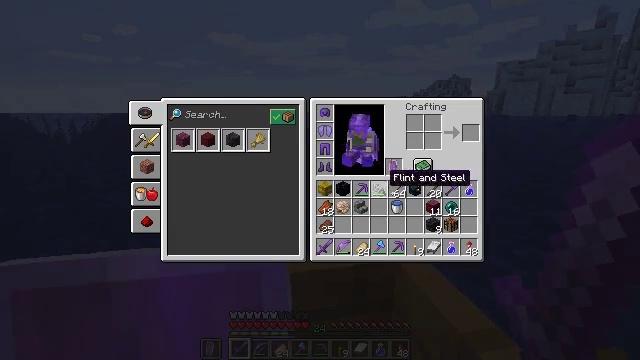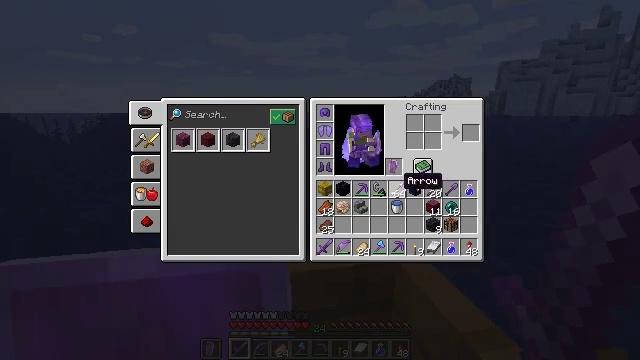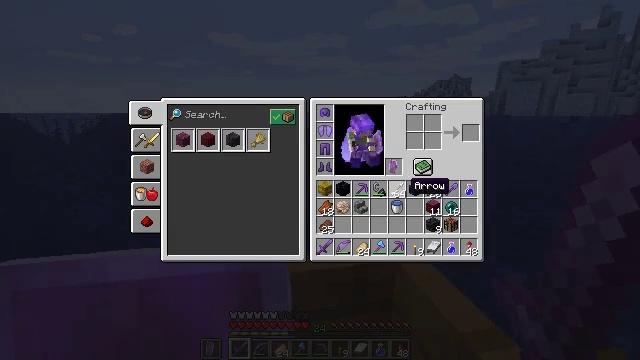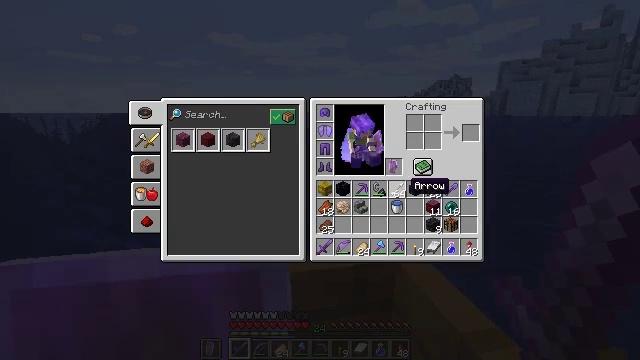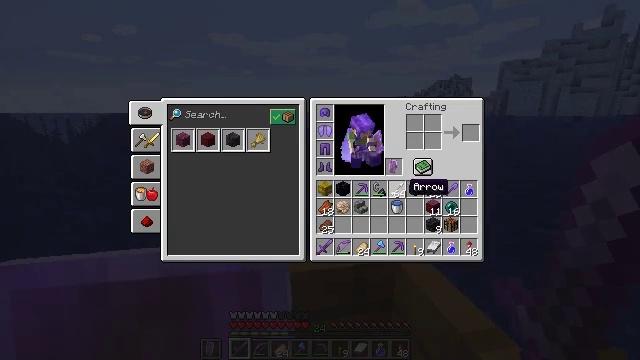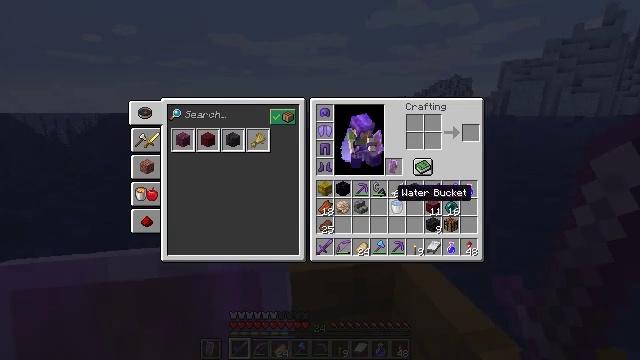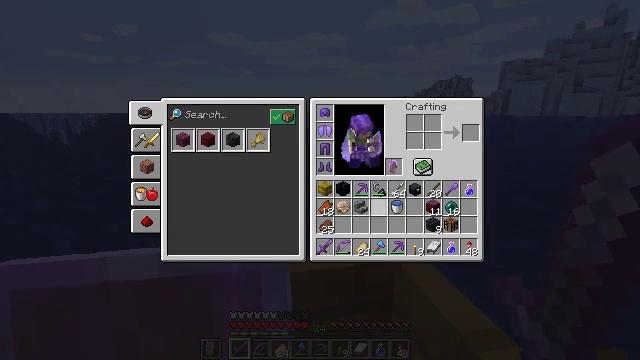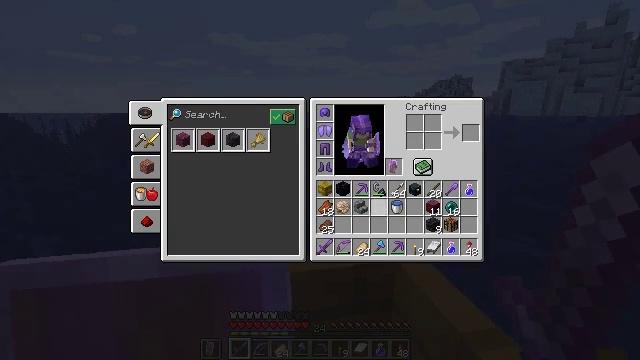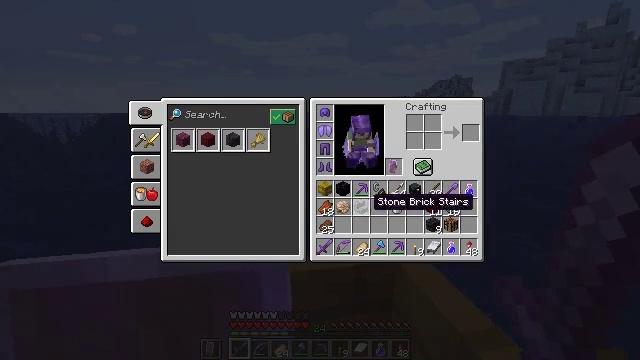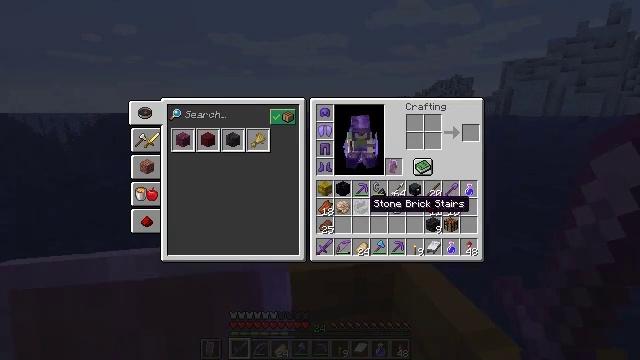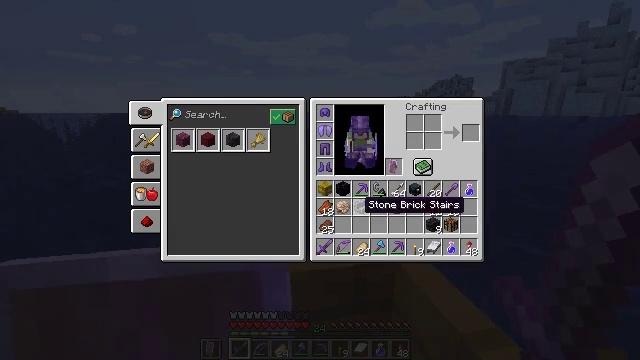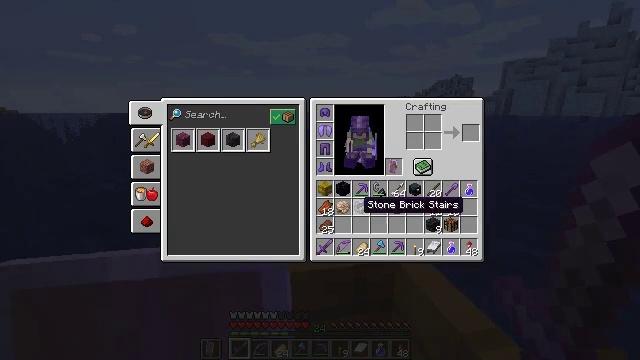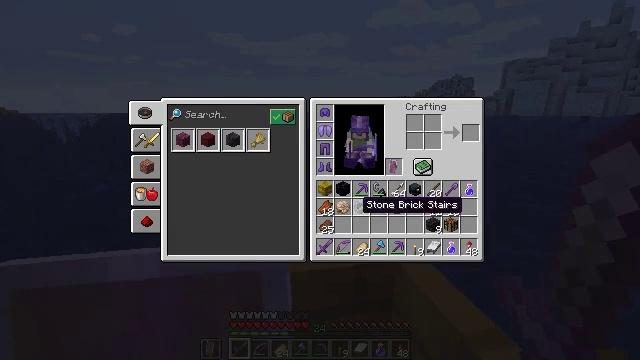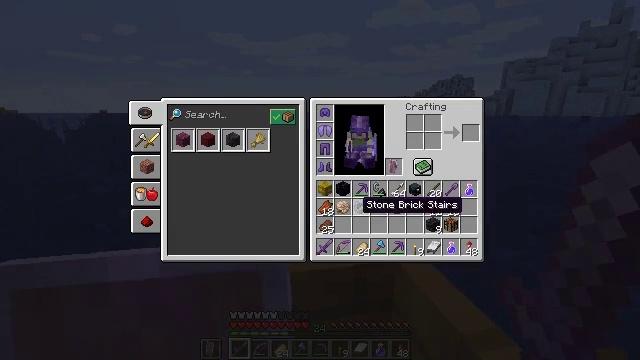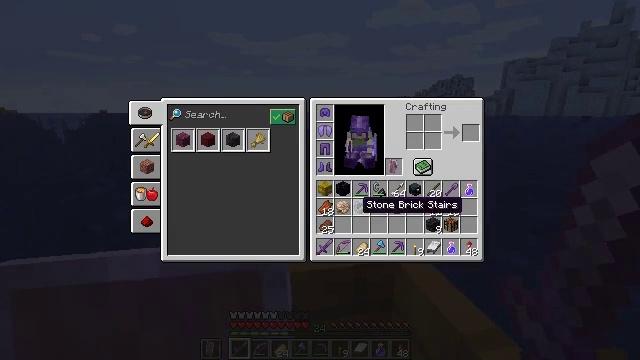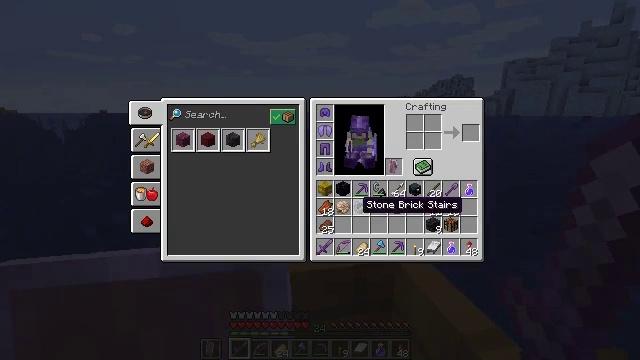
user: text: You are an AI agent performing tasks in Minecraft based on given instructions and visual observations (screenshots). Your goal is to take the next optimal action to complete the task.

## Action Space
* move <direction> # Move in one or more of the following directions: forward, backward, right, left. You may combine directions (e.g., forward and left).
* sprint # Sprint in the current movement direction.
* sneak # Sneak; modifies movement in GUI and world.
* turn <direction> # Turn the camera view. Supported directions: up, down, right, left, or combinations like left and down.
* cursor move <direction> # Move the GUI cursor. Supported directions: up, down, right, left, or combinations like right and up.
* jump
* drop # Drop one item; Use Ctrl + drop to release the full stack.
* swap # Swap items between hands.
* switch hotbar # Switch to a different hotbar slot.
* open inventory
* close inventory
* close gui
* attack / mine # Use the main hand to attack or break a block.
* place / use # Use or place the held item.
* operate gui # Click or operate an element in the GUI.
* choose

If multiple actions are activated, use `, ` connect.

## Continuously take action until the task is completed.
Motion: motion action
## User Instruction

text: Drop stone brick stairs.
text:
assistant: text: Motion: turn right
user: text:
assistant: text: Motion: no_op
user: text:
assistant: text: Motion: no_op
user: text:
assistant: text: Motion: no_op
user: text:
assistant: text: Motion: turn left
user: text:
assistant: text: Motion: turn left
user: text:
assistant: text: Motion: no_op
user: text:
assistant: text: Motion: no_op
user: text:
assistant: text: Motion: no_op
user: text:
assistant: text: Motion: no_op
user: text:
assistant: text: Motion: no_op
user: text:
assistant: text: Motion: no_op
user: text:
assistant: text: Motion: no_op
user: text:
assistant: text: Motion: no_op
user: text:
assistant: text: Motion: no_op
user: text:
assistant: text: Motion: no_op
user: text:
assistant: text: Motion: attack / mine
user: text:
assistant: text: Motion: attack / mine
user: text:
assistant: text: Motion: attack / mine
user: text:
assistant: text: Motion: turn right
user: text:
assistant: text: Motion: turn right and up
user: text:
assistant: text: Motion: turn right and up
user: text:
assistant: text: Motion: turn right
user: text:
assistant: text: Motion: no_op
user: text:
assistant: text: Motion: attack / mine
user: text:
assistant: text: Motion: attack / mine
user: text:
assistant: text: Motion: attack / mine
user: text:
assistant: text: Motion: attack / mine
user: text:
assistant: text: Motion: no_op
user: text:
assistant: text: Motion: no_op